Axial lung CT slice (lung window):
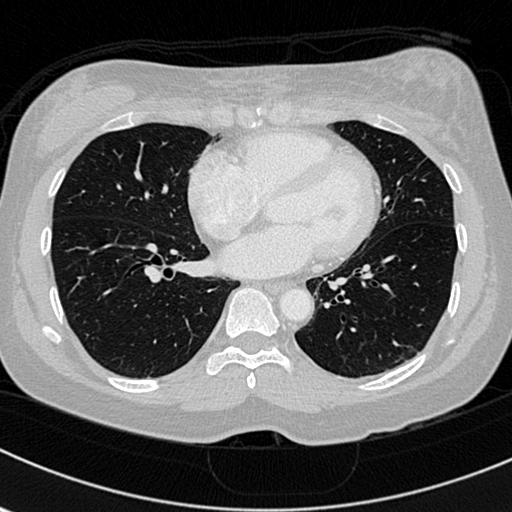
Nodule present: no